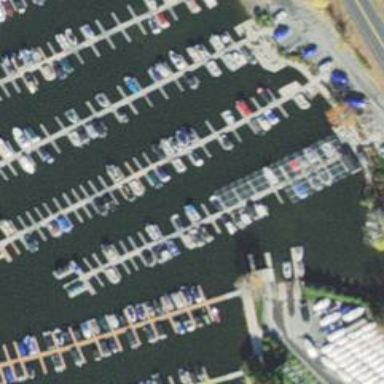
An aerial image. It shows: Man-made pier.